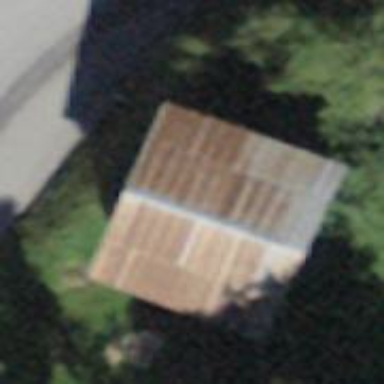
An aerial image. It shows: Rural barn.